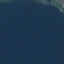
Land use / land cover class: SeaLake